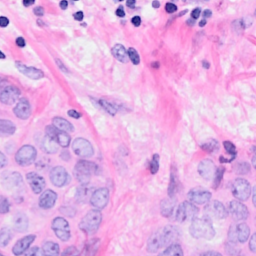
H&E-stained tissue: Breast